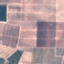
Label: PermanentCrop